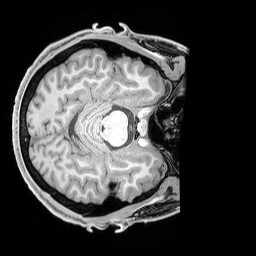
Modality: T1w
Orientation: axial
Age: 30
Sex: male
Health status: healthy
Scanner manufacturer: siemens
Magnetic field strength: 3 T
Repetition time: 1.65 s
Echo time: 0.00182 s